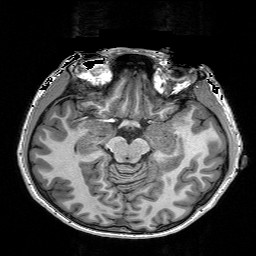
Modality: T1w
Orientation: coronal
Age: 18
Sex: female
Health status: healthy
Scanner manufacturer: siemens
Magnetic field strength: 3 T
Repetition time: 3.2 s